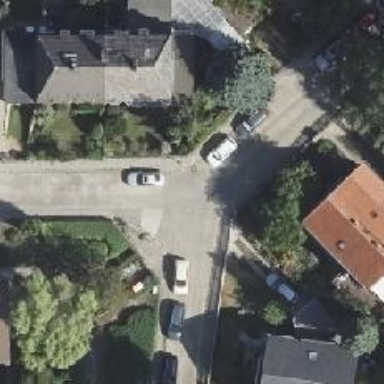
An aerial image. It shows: Residential concrete road with sidewalks on both sides.